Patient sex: M
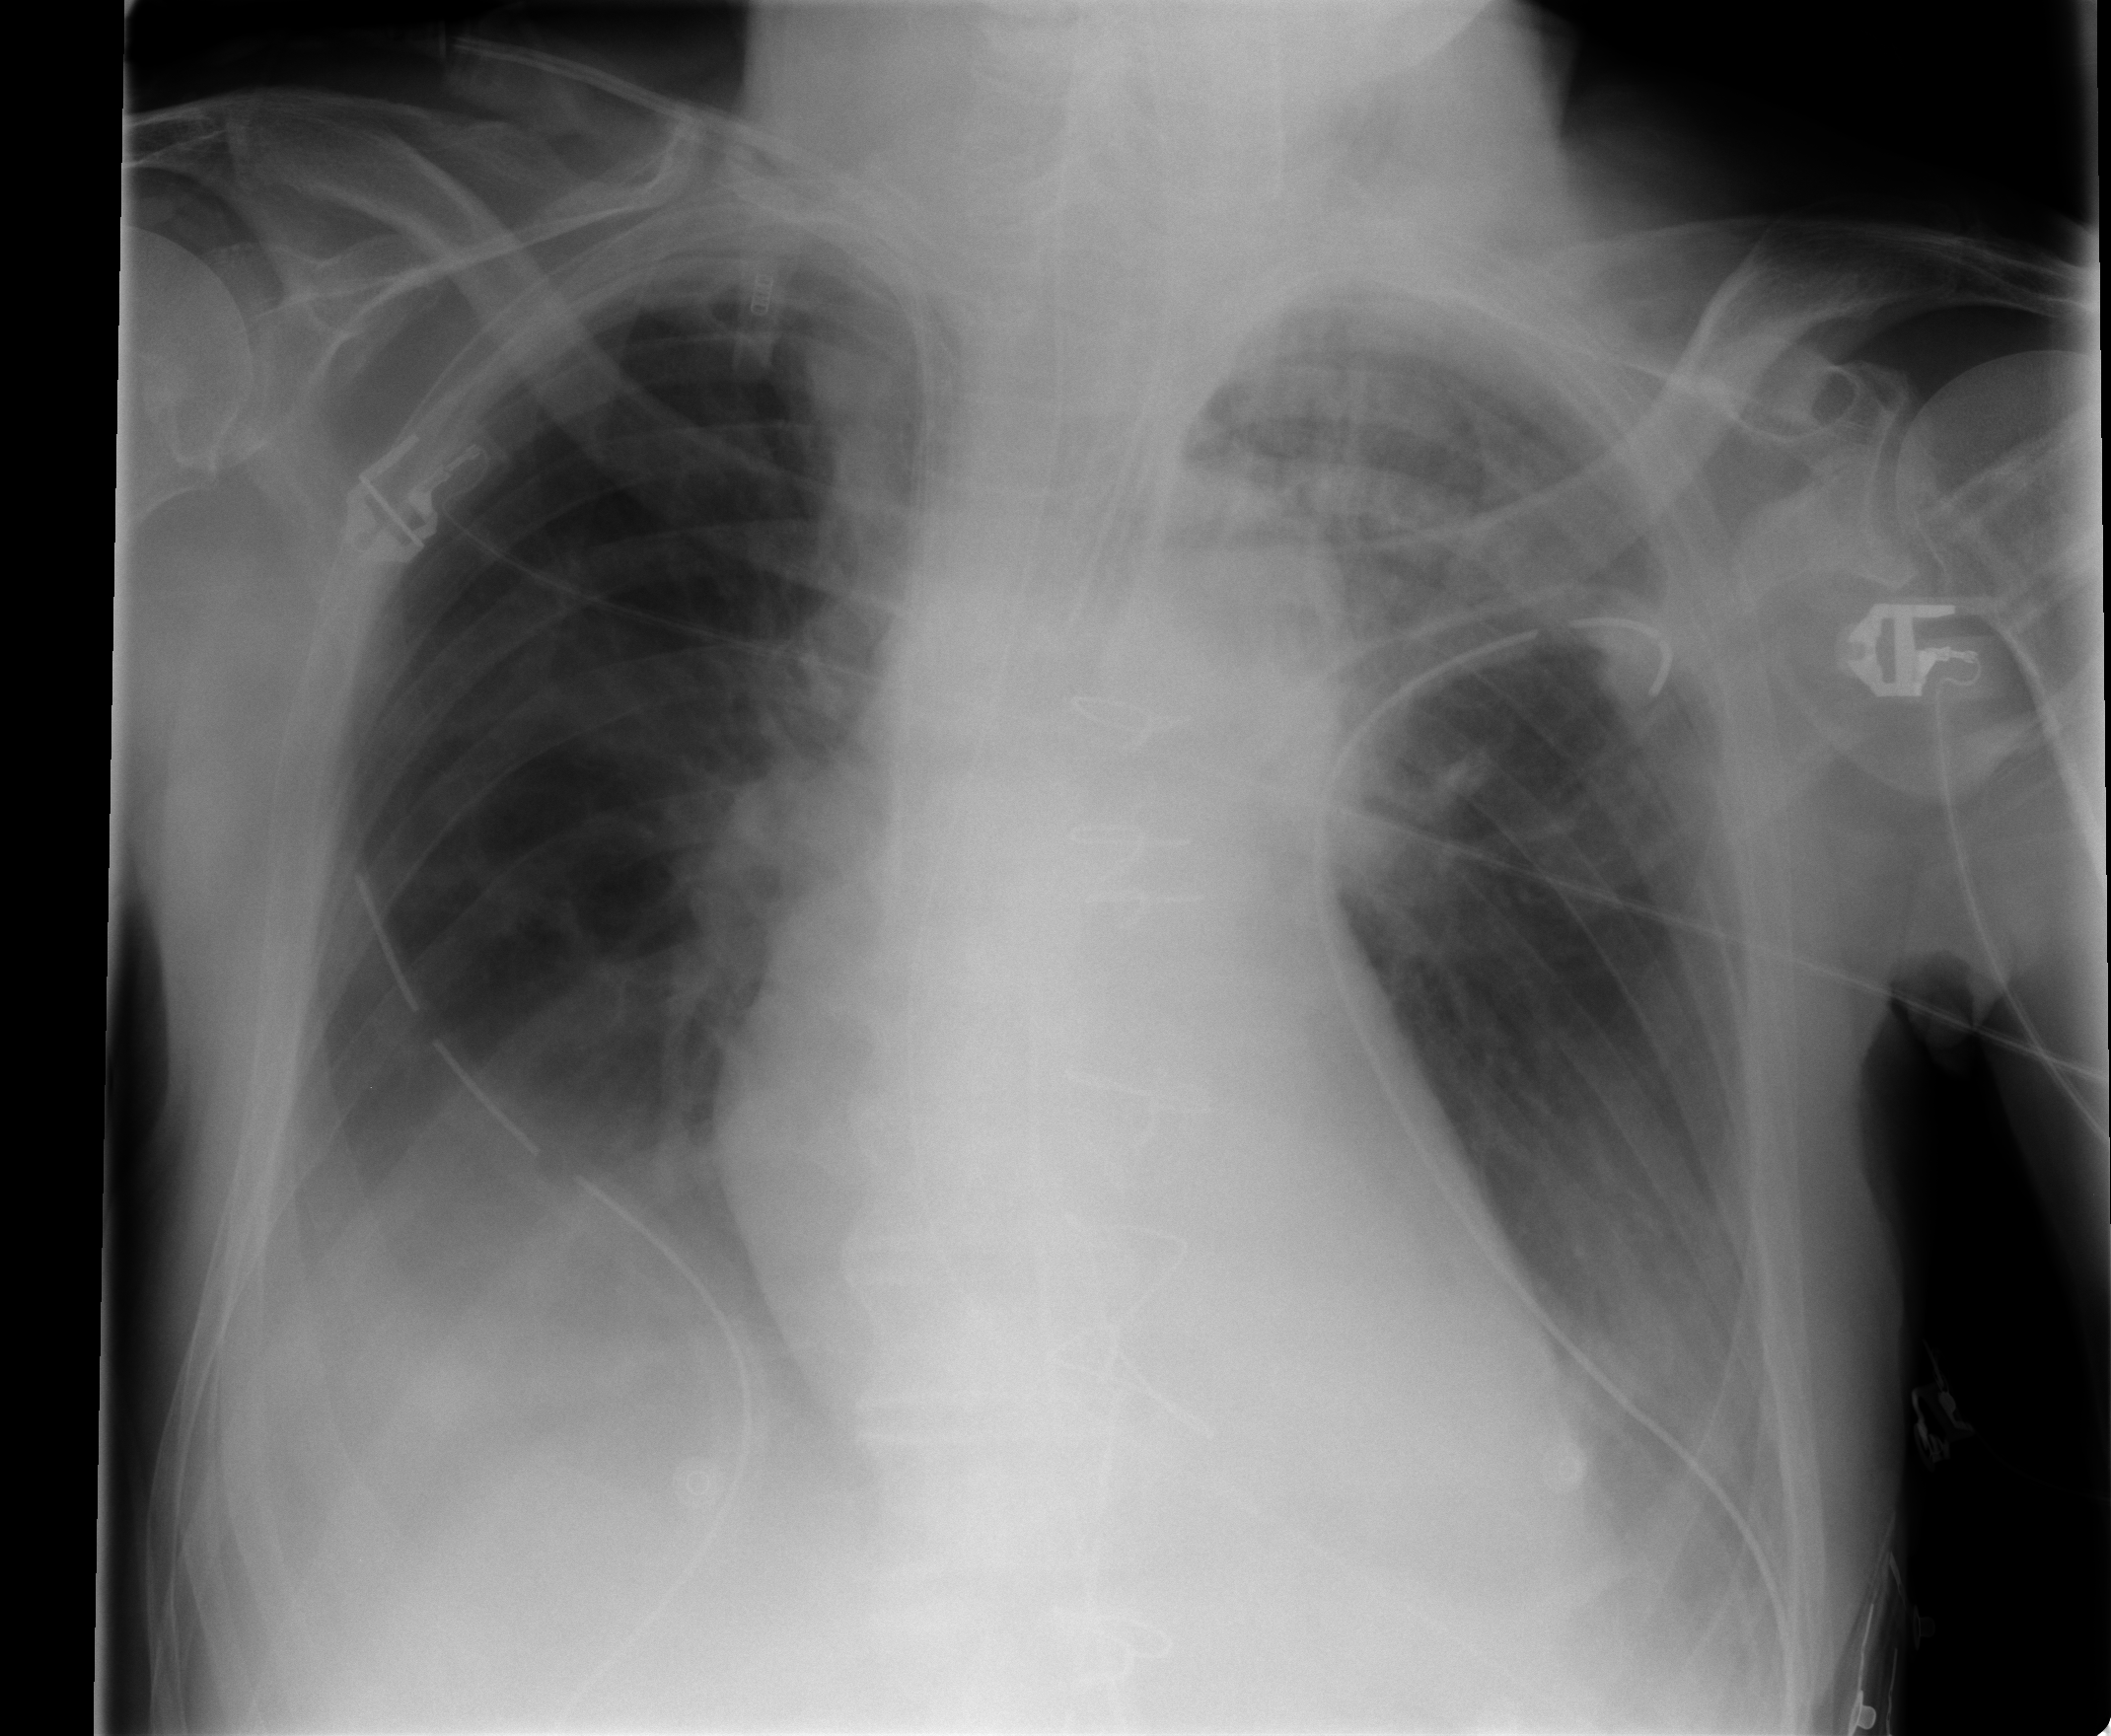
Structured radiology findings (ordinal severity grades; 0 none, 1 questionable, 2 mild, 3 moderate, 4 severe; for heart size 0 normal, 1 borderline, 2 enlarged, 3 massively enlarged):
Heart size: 2
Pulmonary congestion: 1
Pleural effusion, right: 2
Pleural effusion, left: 2
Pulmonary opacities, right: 0
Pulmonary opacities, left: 2
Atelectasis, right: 2
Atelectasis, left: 2